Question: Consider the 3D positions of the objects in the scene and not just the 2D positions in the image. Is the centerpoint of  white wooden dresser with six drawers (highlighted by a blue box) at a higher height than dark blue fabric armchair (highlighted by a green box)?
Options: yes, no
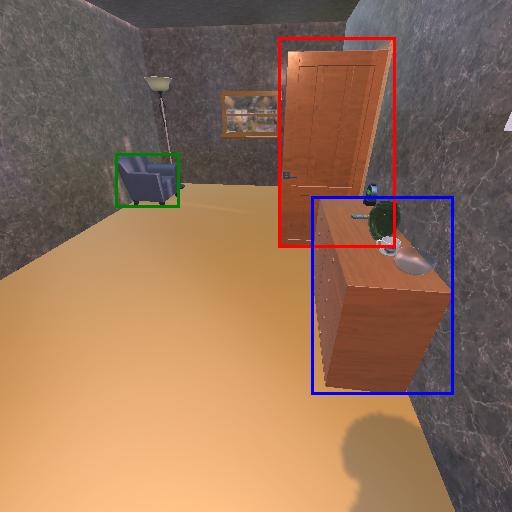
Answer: yes